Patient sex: M
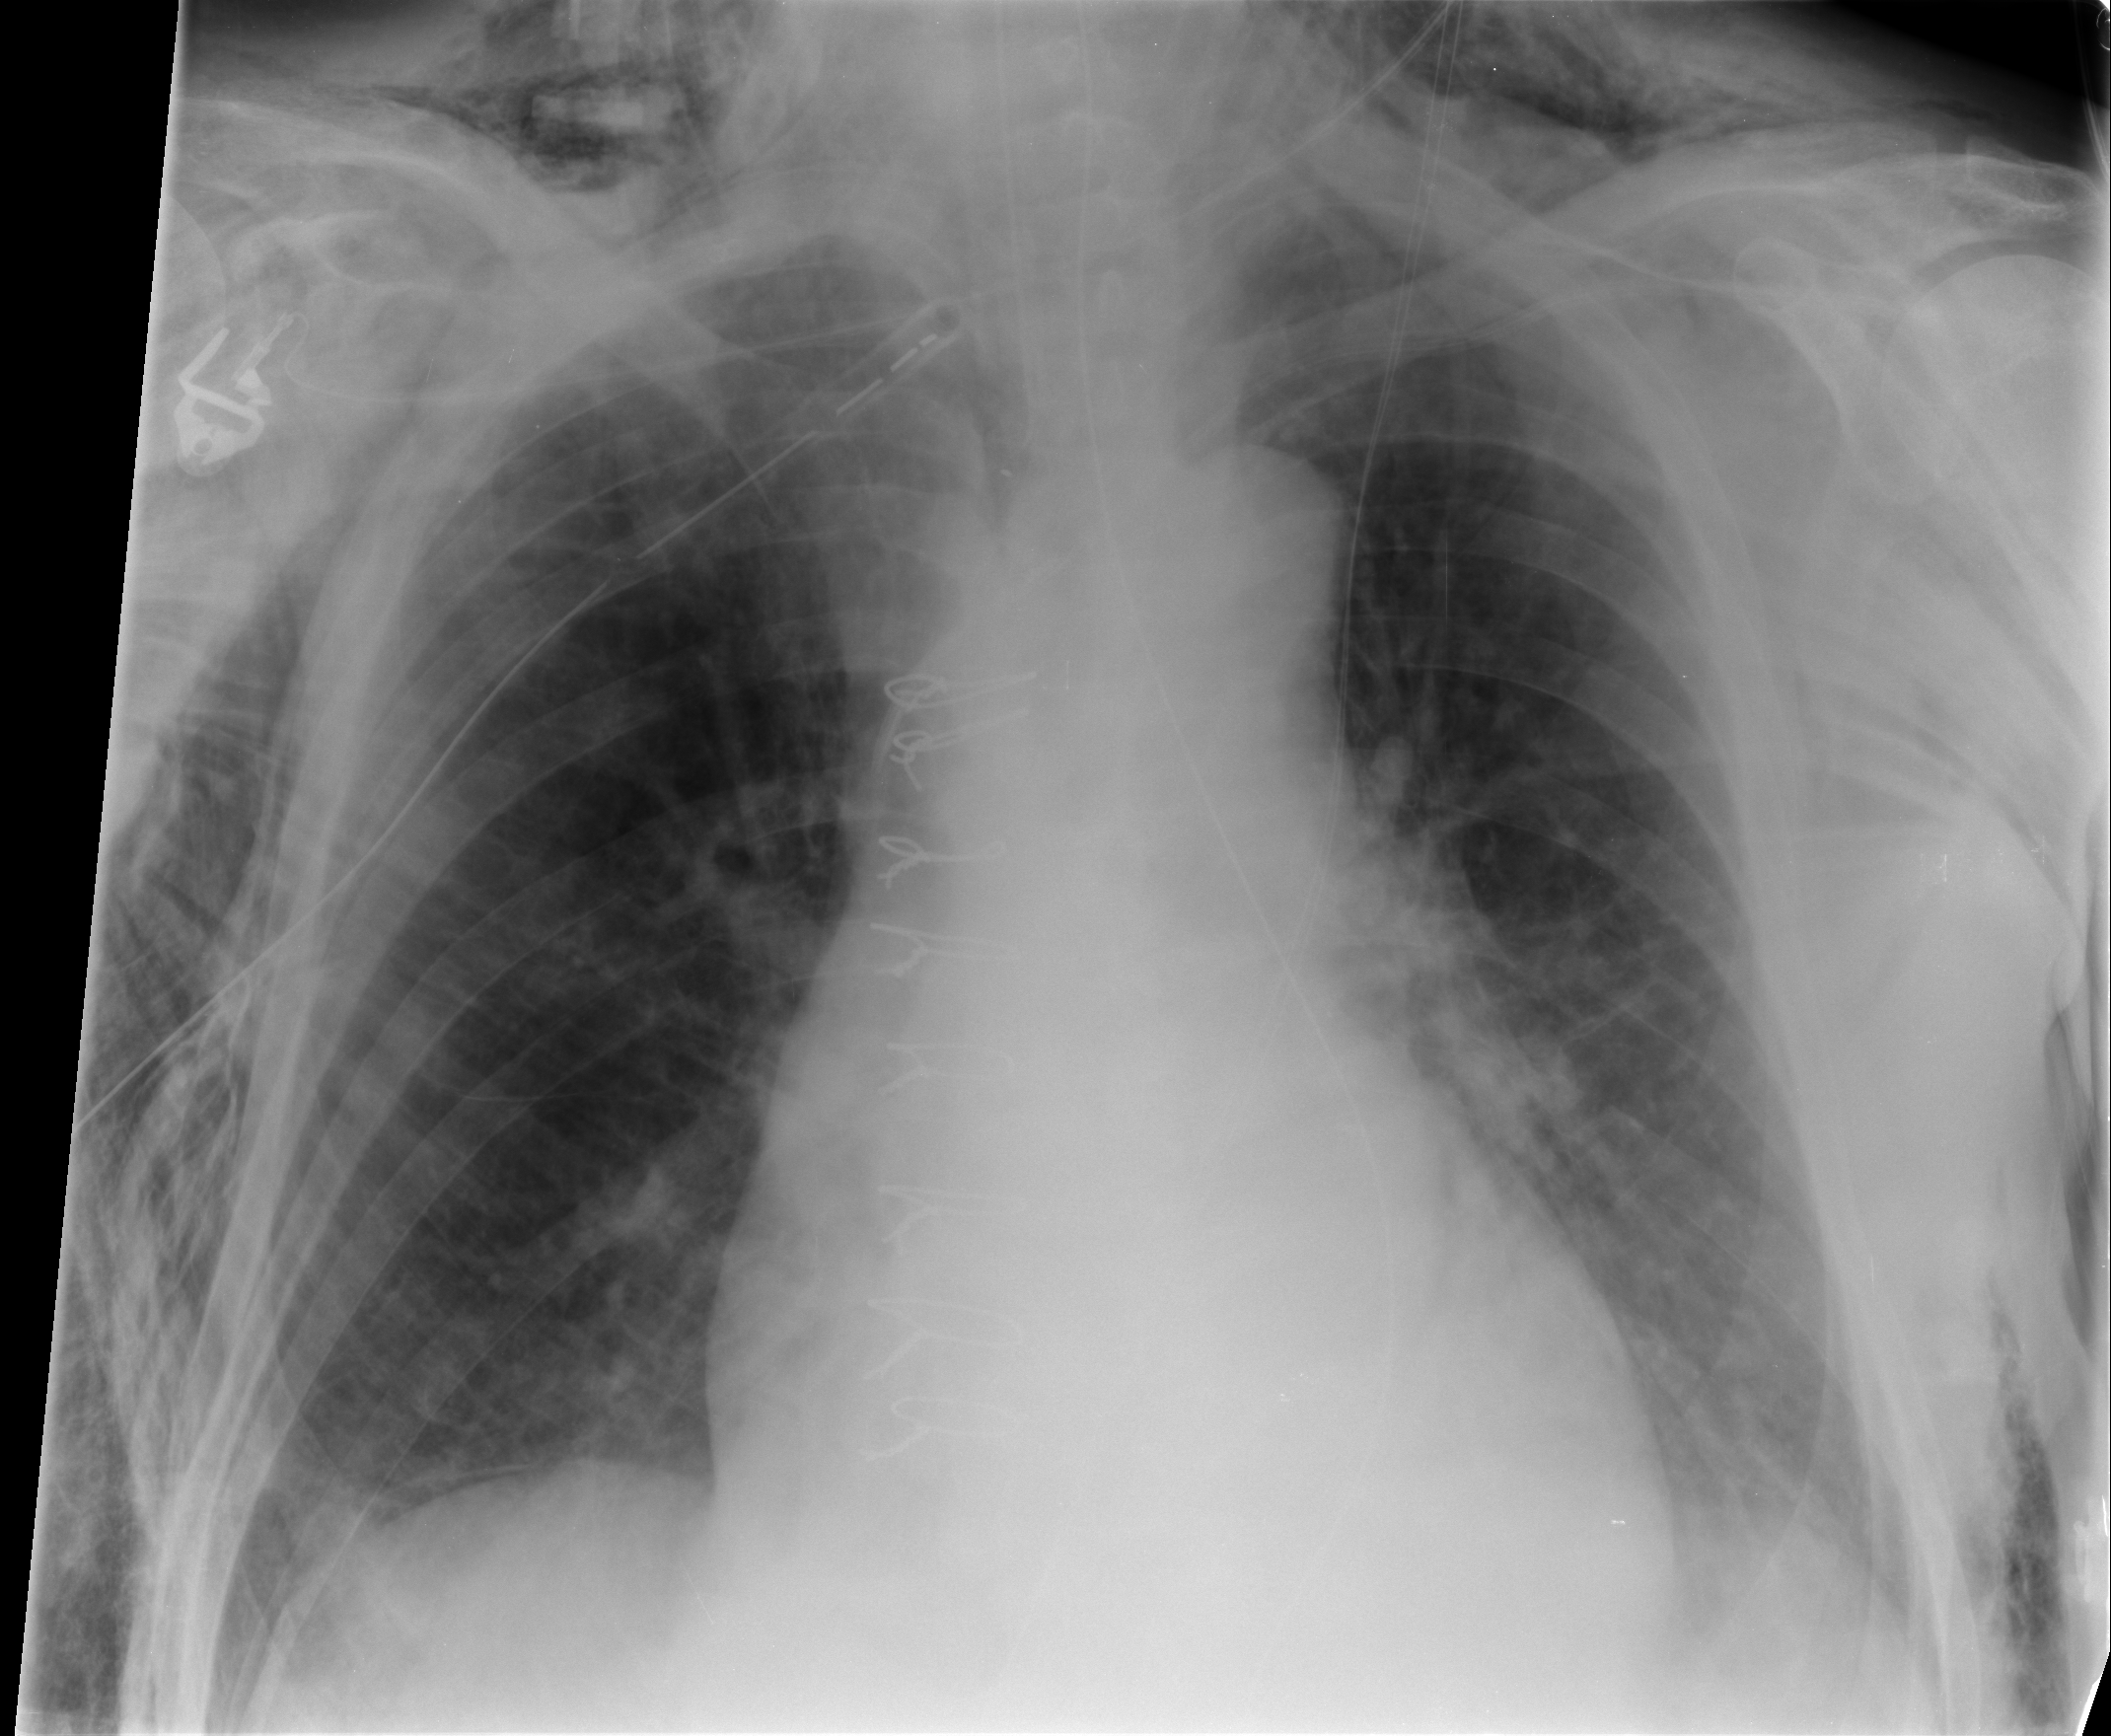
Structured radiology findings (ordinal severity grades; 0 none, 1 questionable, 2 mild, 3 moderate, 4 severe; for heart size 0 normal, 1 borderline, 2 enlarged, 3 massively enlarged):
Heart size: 1
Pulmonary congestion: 0
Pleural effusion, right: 0
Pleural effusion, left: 0
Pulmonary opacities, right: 0
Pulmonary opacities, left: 0
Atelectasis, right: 2
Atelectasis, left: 2